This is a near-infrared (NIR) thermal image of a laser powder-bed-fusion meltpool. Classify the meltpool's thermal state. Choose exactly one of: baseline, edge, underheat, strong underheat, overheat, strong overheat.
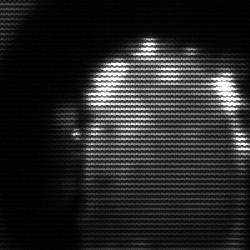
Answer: baseline